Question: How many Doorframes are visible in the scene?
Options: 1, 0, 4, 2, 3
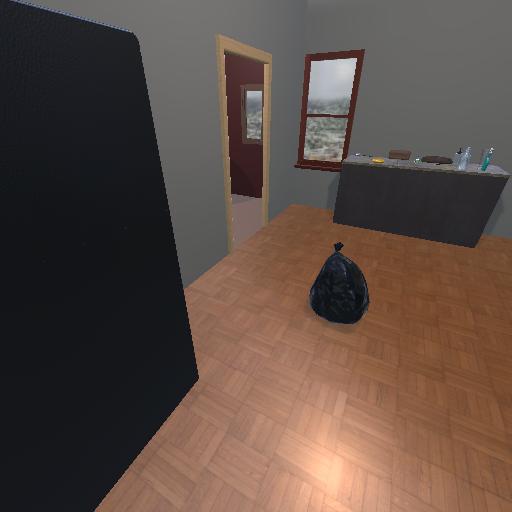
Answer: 1